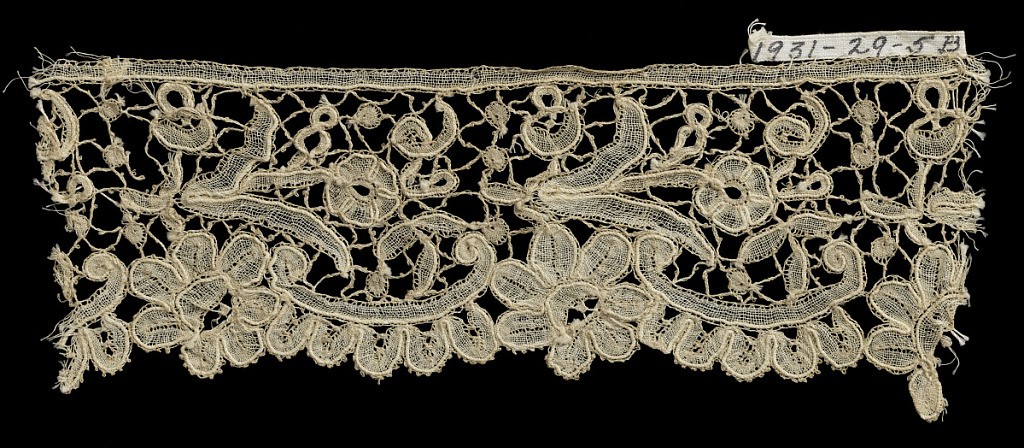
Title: Fragments
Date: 19th century
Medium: linen Technique: Brussels-style bobbin lace
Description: Typical design of flowers, leaves and scrolls.